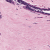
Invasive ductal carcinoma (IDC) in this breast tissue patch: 0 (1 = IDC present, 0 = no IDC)